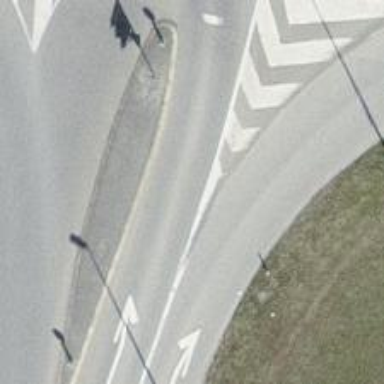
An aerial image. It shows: Secondary link road with asphalt surface.